Aerial crown-view tile of a tropical tree (Barro Colorado Island, Panama), acquired 20240611:
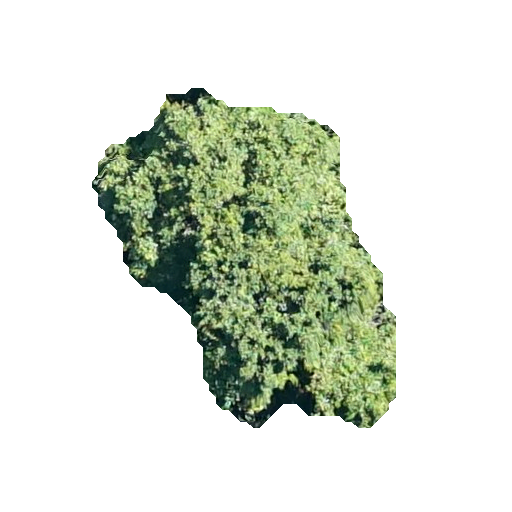
Species: Calophyllum longifolium
GBIF accepted scientific name: Calophyllum longifolium
Crown area: 103.617 m²